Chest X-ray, AP view. Patient: 62 years old, sex M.
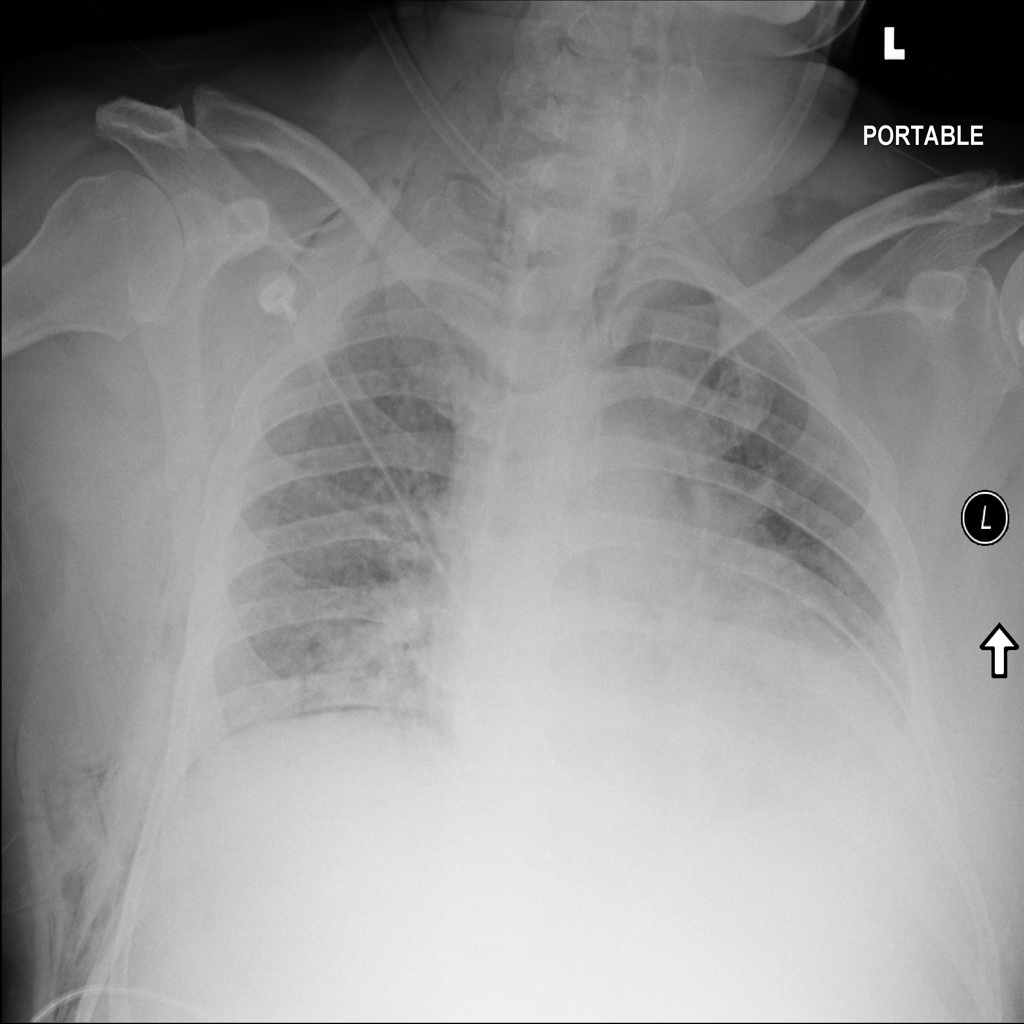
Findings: Atelectasis, Consolidation, Infiltration